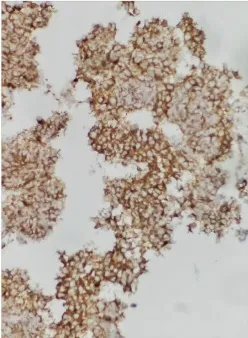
Histological images of the pancreatic tumor showing small cell carcinoma in the pancreas (hematoxylin and eosin staining (HE), x200 magnification). Was immunohistochemical staining with Syn.
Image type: pathology (immunostaining)